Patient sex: M
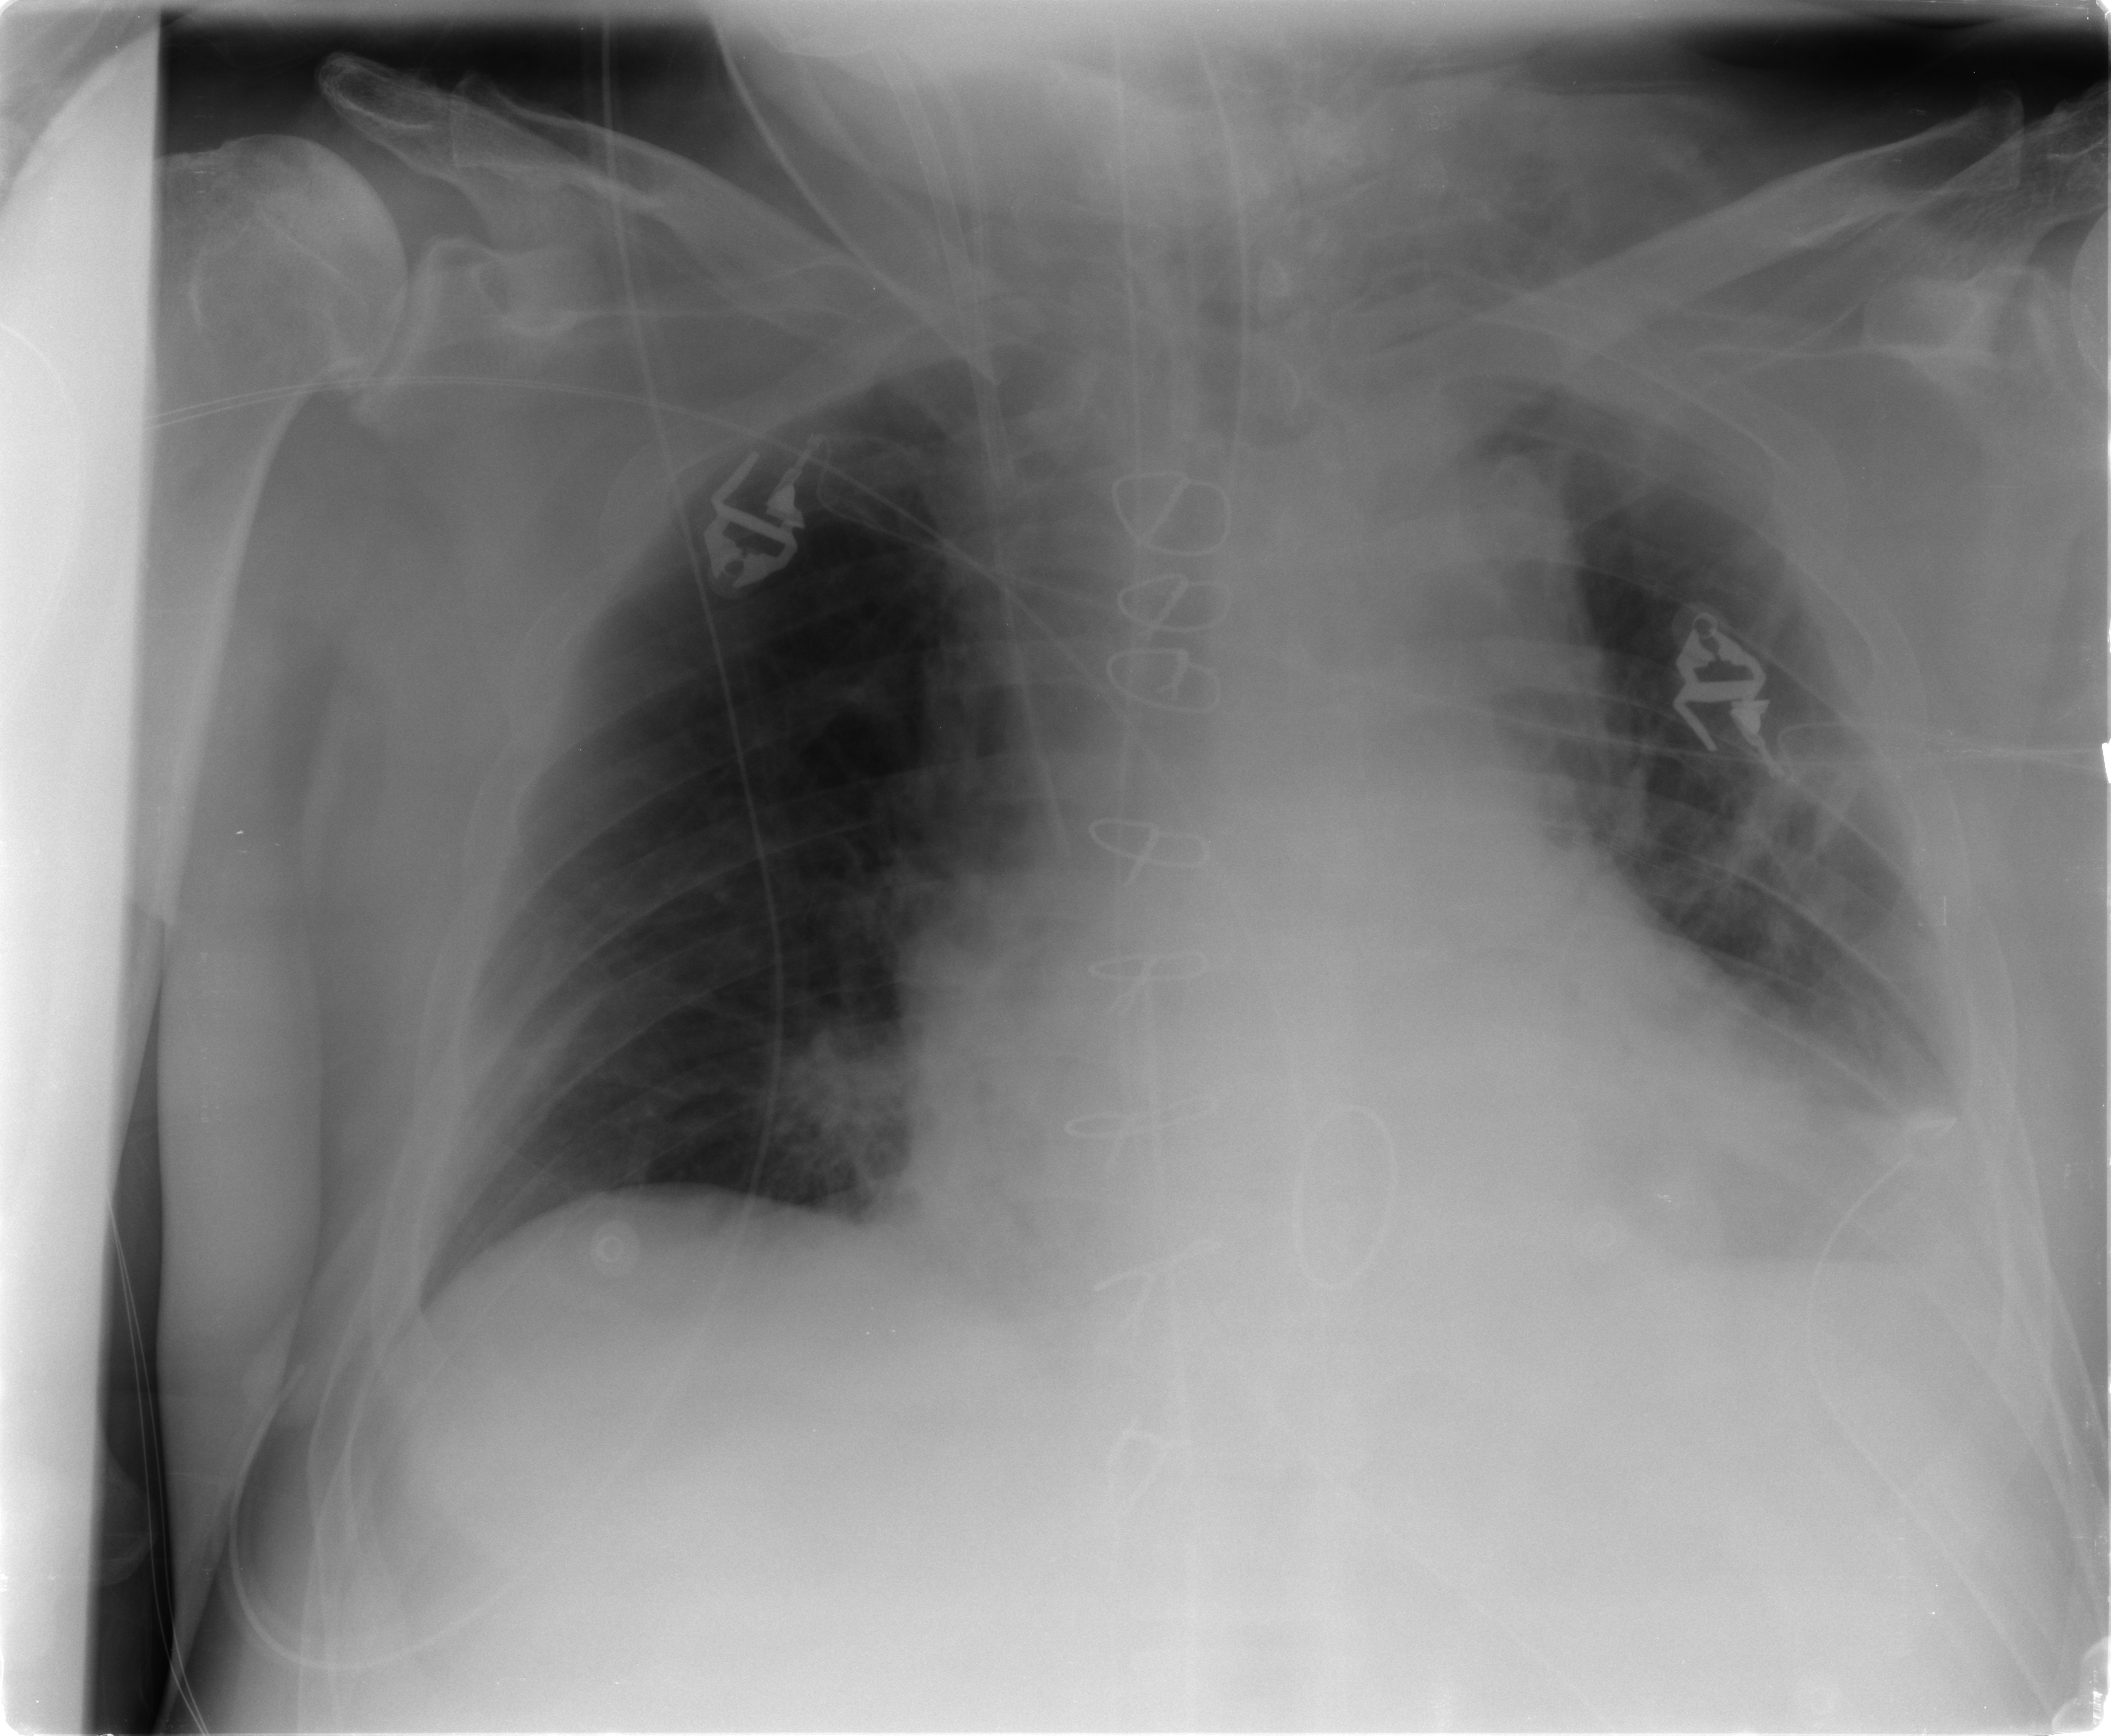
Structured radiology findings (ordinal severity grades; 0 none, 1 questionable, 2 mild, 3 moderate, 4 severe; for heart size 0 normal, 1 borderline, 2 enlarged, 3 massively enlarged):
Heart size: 2
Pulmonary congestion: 0
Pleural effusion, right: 0
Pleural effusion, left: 2
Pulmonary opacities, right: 0
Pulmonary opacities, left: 0
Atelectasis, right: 2
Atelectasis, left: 2